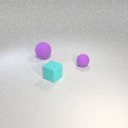
large purple rubber sphere behind small purple rubber sphere